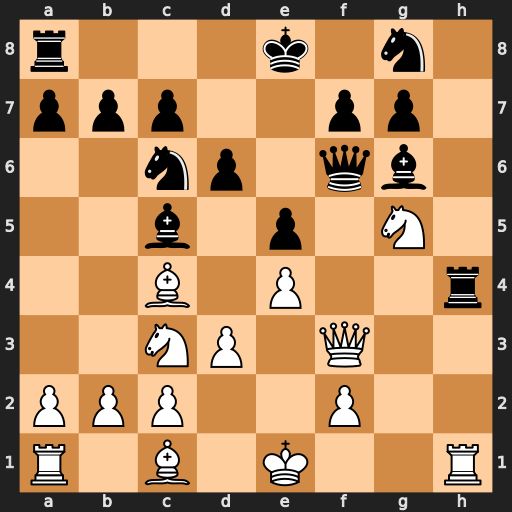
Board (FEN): r3k1n1/ppp2pp1/2np1qb1/2b1p1N1/2B1P2r/2NP1Q2/PPP2P2/R1B1K2R
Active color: w
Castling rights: KQq
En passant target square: -
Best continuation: Rxh4 Qxf3 Nxf3